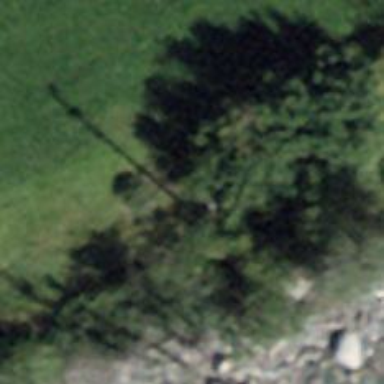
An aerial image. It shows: Power pole.